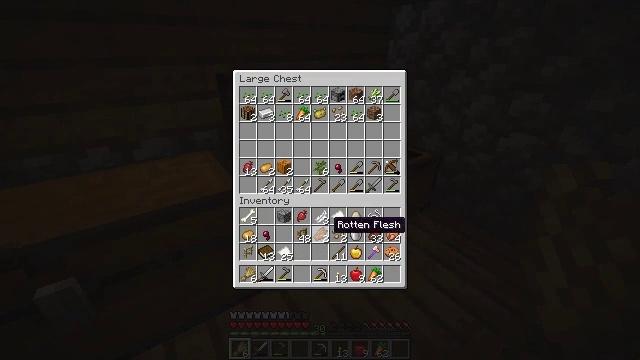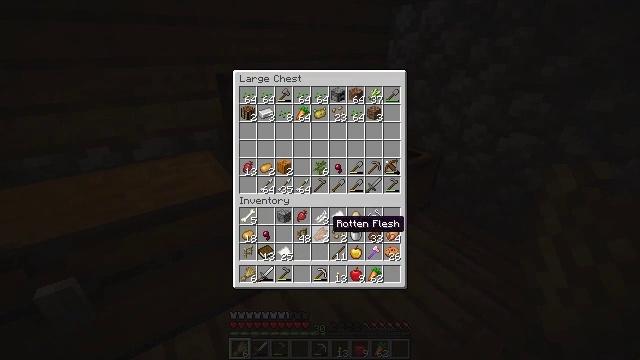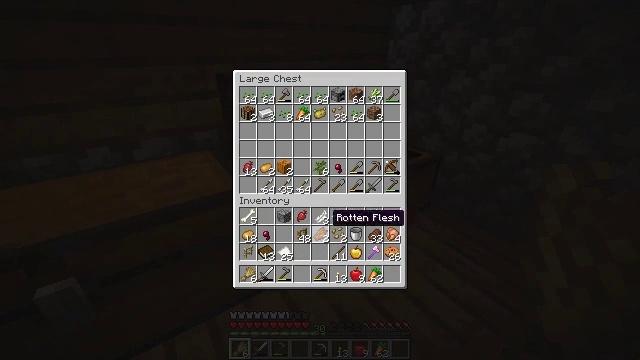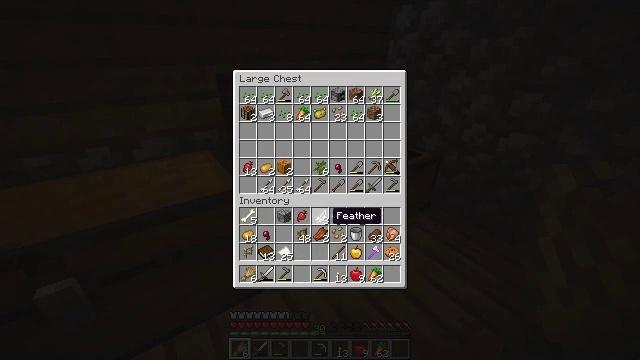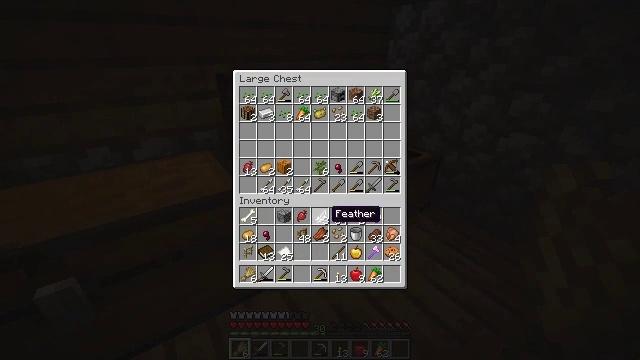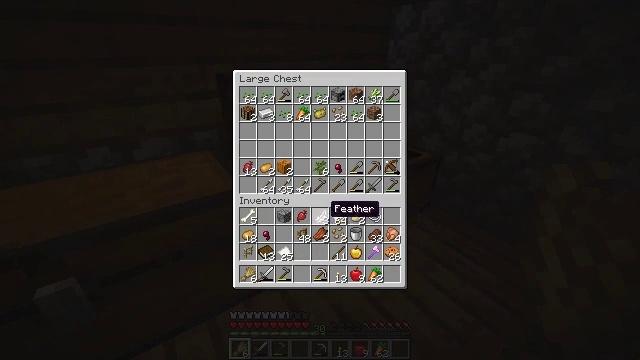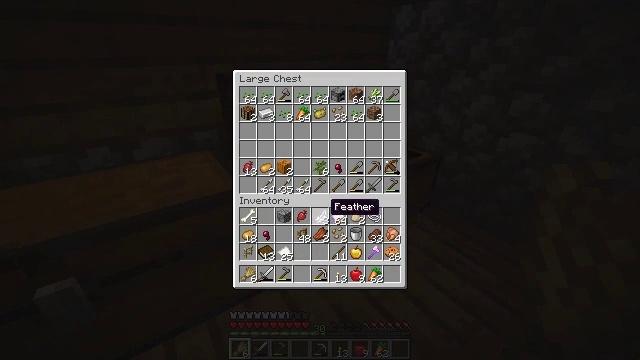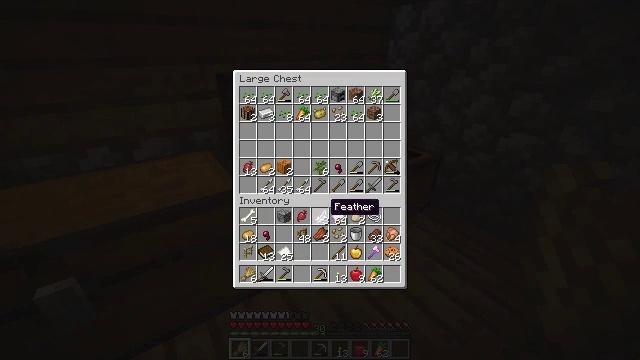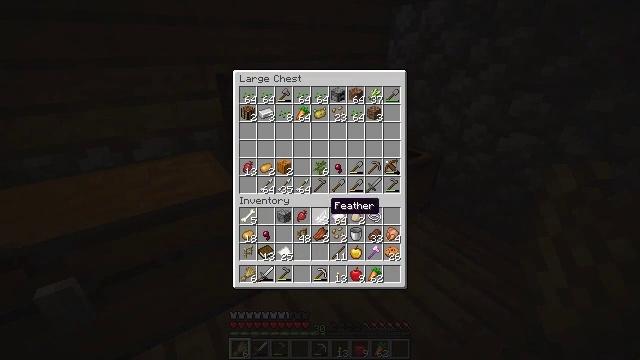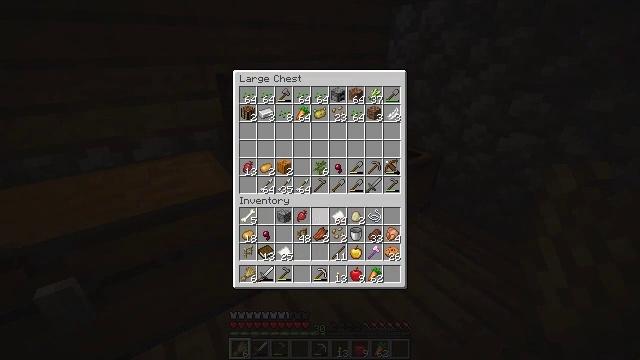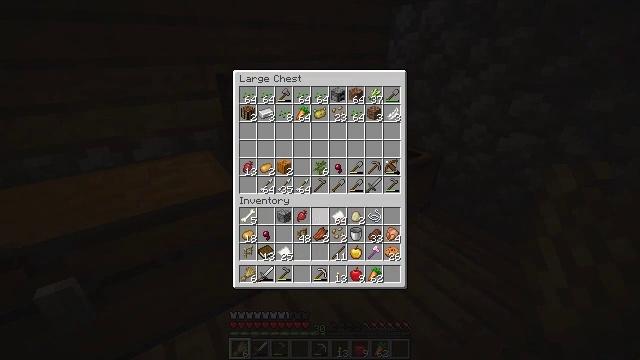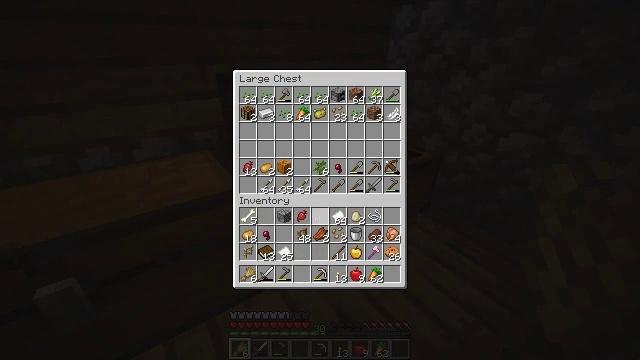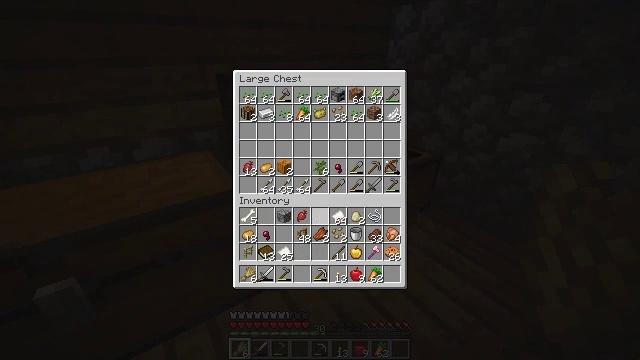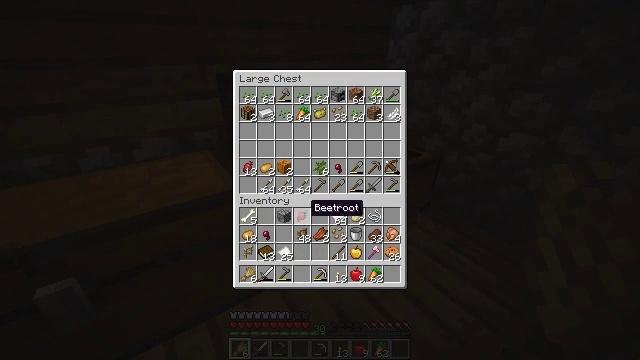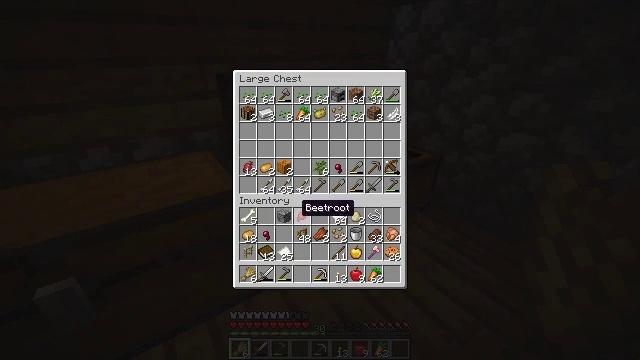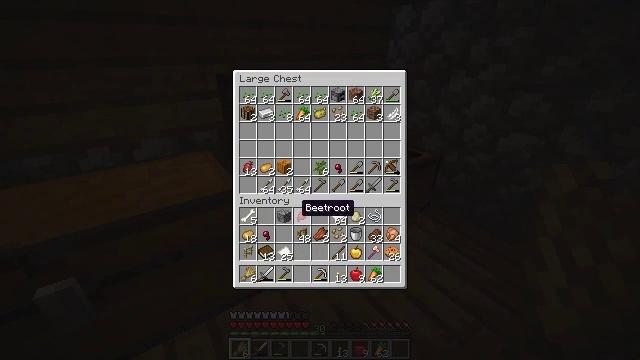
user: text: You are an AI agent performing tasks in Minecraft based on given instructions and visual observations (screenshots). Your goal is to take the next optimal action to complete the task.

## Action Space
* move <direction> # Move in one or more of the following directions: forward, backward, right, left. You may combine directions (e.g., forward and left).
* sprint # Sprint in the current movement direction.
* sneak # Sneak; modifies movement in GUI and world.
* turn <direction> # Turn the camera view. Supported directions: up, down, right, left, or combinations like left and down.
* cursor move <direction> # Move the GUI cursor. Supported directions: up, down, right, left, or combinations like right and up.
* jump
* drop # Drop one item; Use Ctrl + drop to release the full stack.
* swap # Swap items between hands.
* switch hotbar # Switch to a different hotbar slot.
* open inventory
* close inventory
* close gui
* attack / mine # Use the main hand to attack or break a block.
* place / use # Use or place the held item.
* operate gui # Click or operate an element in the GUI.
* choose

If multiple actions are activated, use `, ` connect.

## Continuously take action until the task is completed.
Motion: motion action
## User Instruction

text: Collect oak log for crafting.
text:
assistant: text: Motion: sneak
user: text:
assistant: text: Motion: sneak
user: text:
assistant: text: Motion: sneak
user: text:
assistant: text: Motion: sneak
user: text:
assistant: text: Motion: sneak
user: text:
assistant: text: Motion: sneak
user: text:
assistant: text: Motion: sneak
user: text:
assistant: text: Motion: sneak
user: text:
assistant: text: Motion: sneak, operate gui
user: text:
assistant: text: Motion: sneak, operate gui
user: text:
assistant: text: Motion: sneak, operate gui
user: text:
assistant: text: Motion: sneak
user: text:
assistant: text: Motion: sneak, cursor move left
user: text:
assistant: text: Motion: sneak, cursor move left
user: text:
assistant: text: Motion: sneak
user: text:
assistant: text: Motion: sneak, operate gui
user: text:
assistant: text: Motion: sneak, operate gui
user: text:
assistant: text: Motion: sneak, operate gui
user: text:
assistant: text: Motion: sneak
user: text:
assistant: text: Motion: sneak
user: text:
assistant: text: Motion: sneak
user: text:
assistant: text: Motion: sneak
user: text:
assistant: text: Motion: sneak, operate gui
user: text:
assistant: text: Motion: sneak, operate gui
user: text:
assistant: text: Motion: sneak, operate gui
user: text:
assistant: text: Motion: sneak, cursor move left
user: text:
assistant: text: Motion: sneak, cursor move left
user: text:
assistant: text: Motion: sneak
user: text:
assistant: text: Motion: sneak
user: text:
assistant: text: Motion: sneak, operate gui